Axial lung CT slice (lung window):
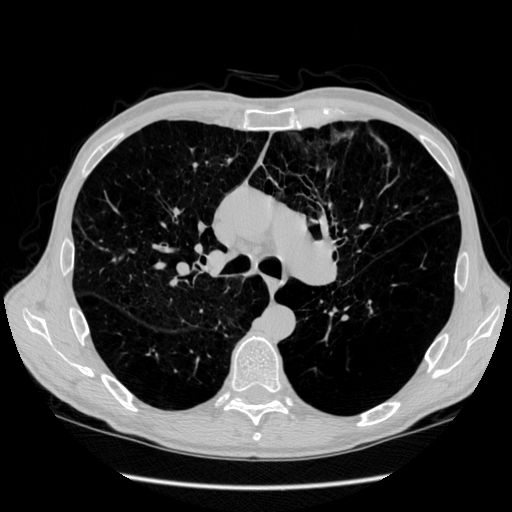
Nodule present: no